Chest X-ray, AP view. Patient: 57 years old, sex M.
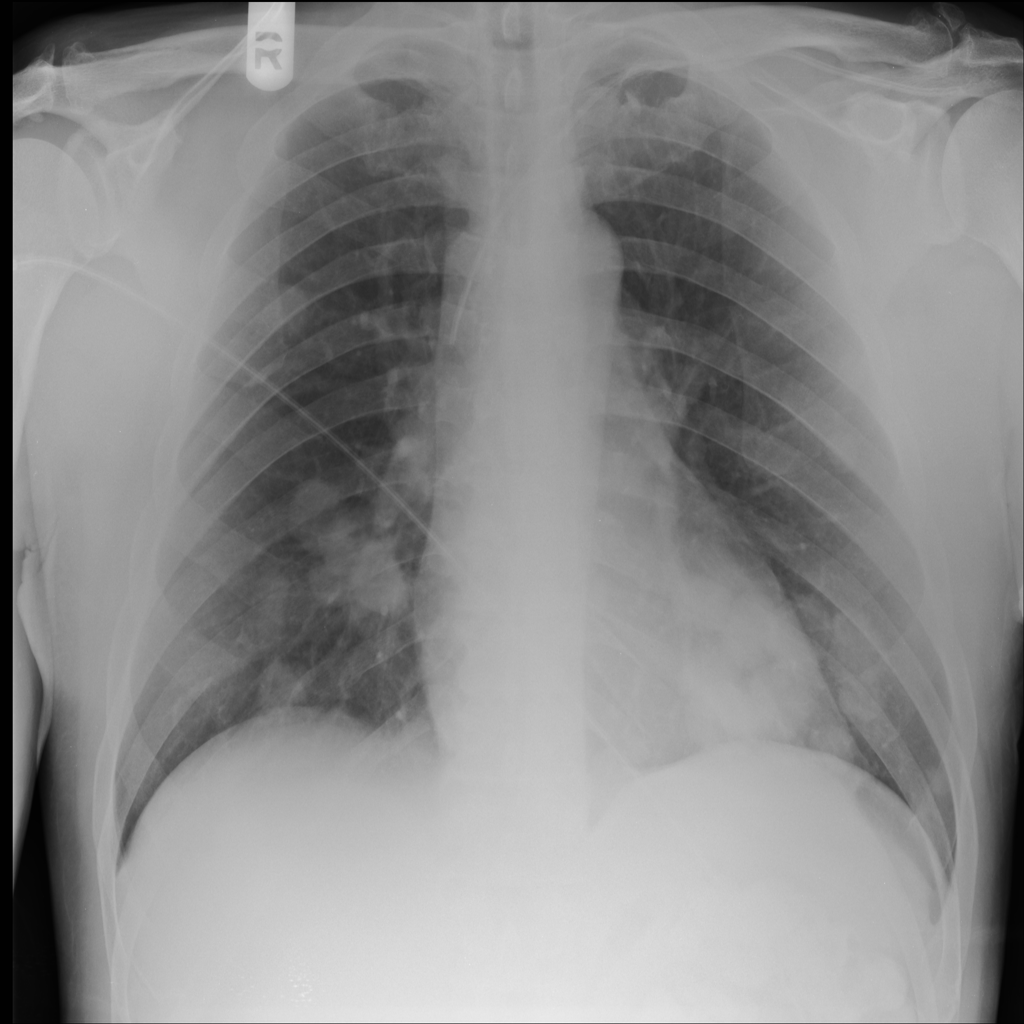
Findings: No Finding